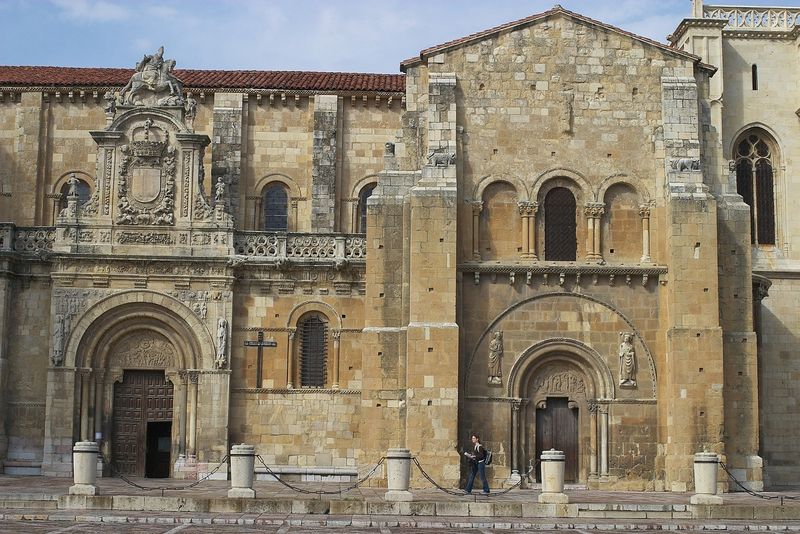
Titel: San Isidoro in León
Standort: Léon, S. Isodoro (EU - E)
Schlagwörter: blau, himmel, mann, wolken, ocker, ausschnitt, braun, fenster, frau, glas, holz, pfeiler, strasse, säulen, tür, weiss, dach, gebäude, haus, rot, beige, alt, architektur, mensch, stein, steine, gitter, kirche, figur, krone, renaissance, pferd, reiter, himmelblau, relief, farbig, bogen, fassade, italien, kette, giebel, ziegel, figuren, rundbogen, treppe, jeans, ornamente, verzierung, geländer, stufen, tor, foto, bögen, eingang, fugen, schild, kreuz, torbogen, balustrade, gehweg, schwert, portal, wappen, skulpturen, mittelalter, rundbögen, romanik, heilige, rucksack, tourist, tympanon, außenansicht, poller, fußweg, romanisch, querschiff, genster, spaziergängerin, boller, süditalien, 'tourist, figuren'